Question: It is a well established fact that abstract classes may or may not have abstract methods in it. But, once i was going through a website.
Link: <URL>
I could find out the following-
Just have a look at the highlighted part.

My question is, whether the highlighted part is false, as i am thinking. Or, it has some other meaning that is true and i have mistaken ?
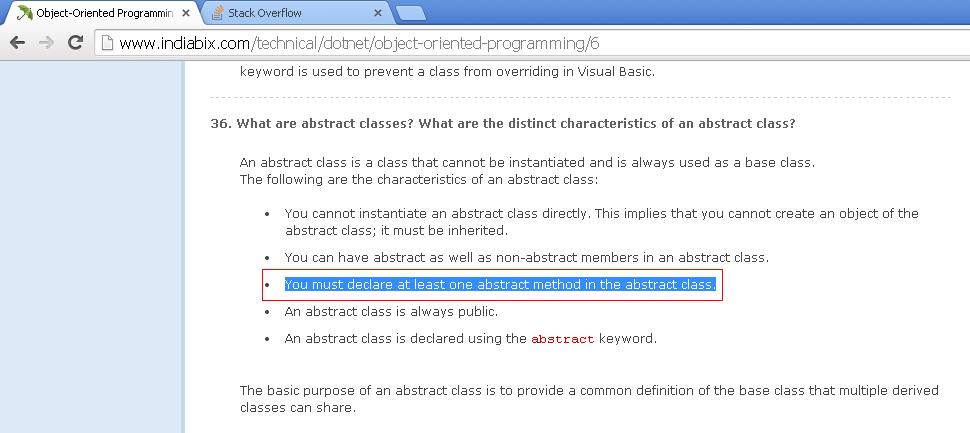
Answer: The article you are reading has several mistakes including the one you highlighted.
> You must declare at least one abstract method in the abstract class.
As Jim Minschel pointed out, the <URL> explicitly state that an abstract class is required to have abstract members. As your quoted source said 'method' it is doubly wrong.
> An abstract class is always public.
This is also completely wrong. An abstract class can be private, protected, protected internal, internal, or public.
For example, this code is perfectly fine:
'''
public class A
{
//Private and Abstract!
private abstract class PrivateAbstract{}
private class B : PrivateAbstract{}
}
'''
So given that the article has gotten wrong 2 out of 5 statements, I would recommend you find a different source for information on C#. Perhaps Rob Miles's free <URL>